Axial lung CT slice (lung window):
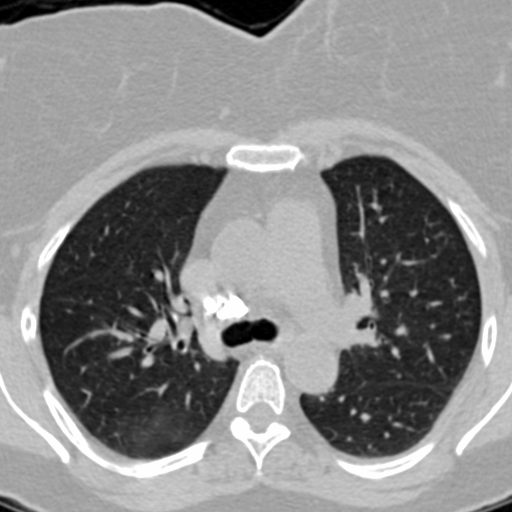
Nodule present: no